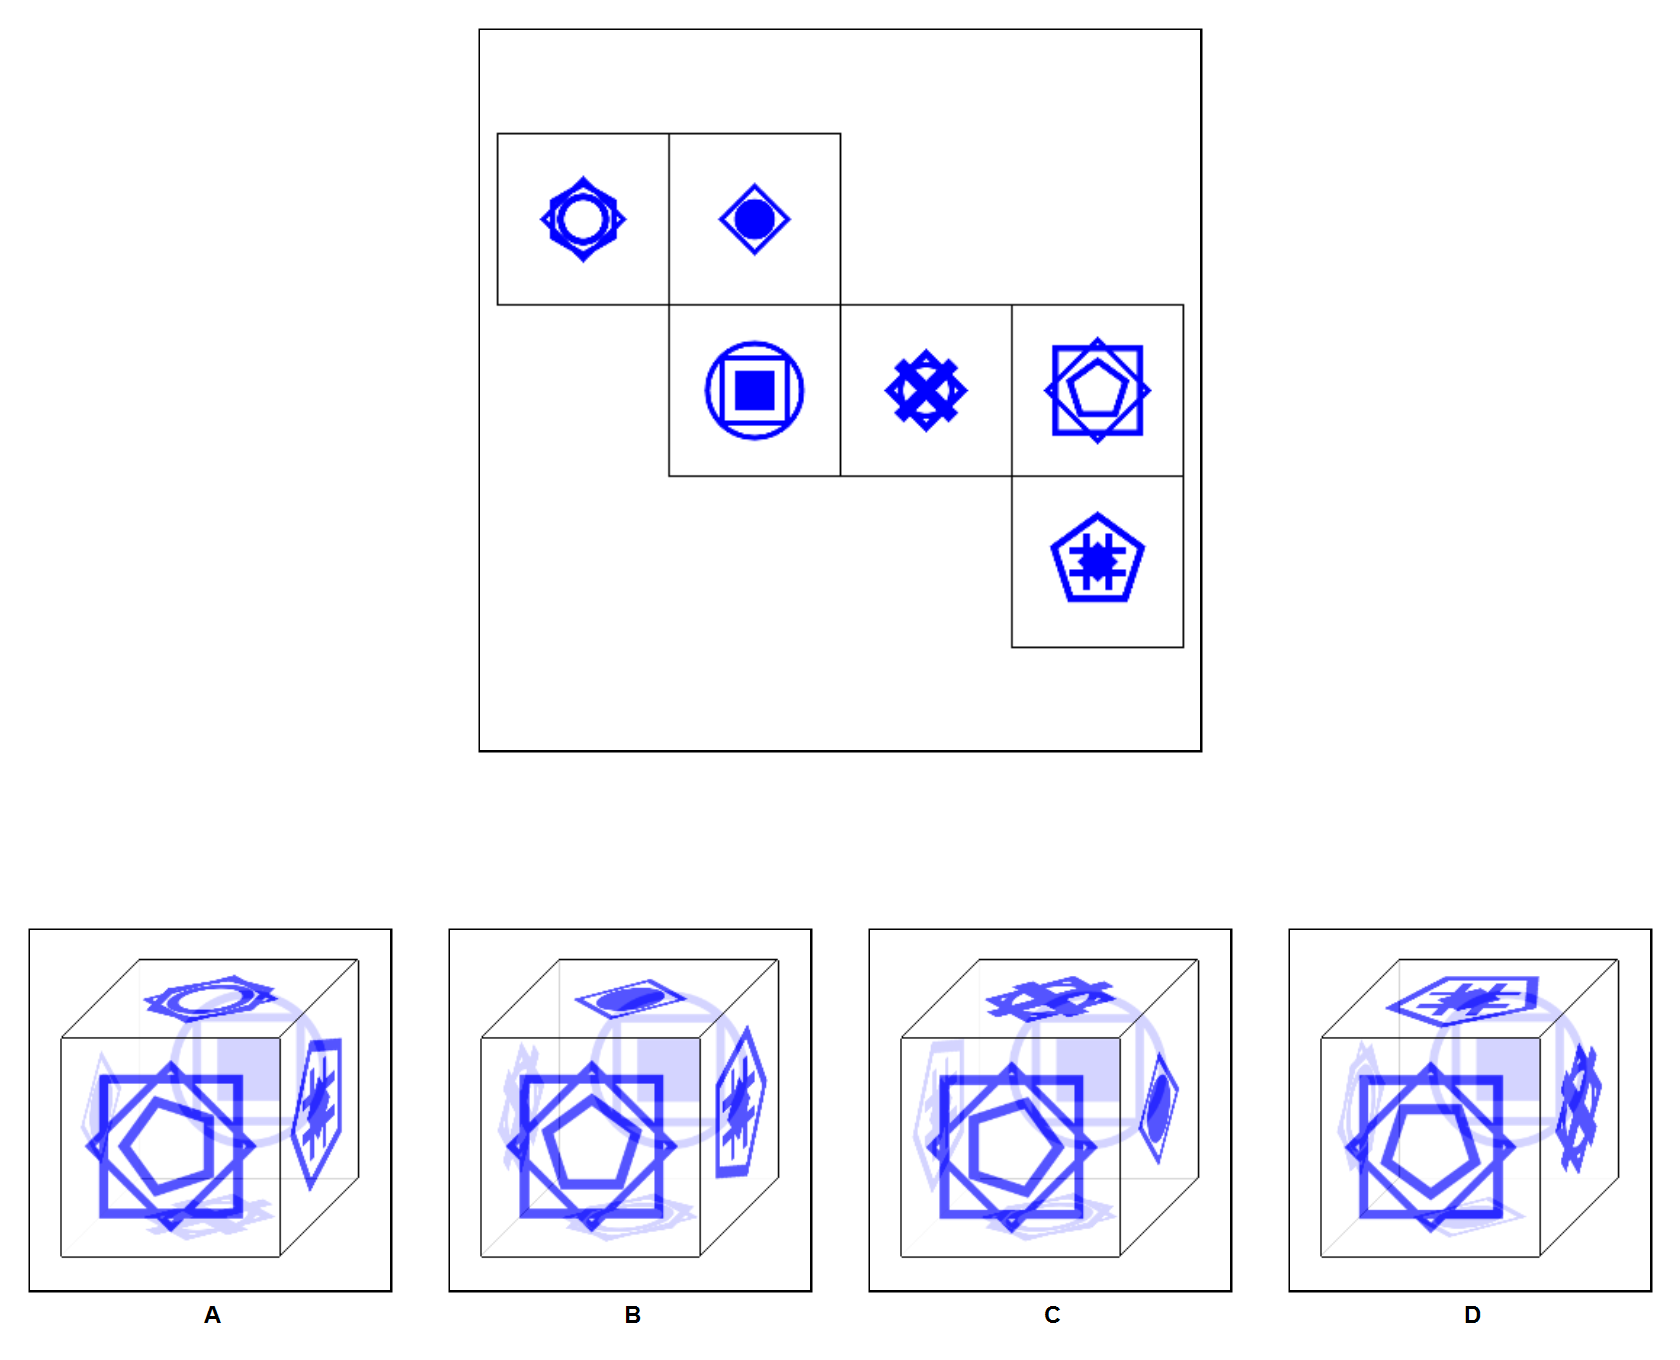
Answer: B